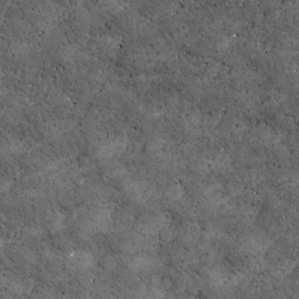
Label: non_frost